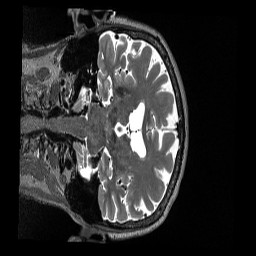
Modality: T2w
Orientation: coronal
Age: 81
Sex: female
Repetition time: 3.2 s
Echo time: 0.563 s